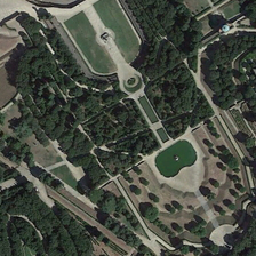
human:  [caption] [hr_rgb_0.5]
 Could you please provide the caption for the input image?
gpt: The square area is very large.

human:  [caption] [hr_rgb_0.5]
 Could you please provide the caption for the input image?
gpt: The area of the square is very large.

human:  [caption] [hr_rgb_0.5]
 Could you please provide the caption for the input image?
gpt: The square has a large area.

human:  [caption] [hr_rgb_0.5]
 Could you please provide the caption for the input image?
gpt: Large area square meter

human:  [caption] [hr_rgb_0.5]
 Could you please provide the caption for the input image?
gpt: The square area is too big.